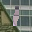
Label: 1